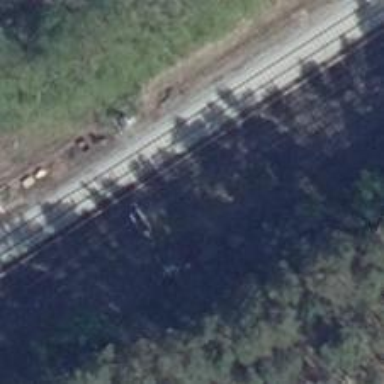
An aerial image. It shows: Railway switch.